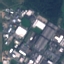
Land use / land cover class: Industrial